Brain MRI, t2w sequence, axial 2D slice.
Patient: age 35, sex M, weight 95 kg, height 1.95 m
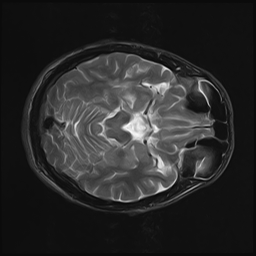